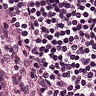
Metastatic tissue present: no